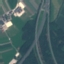
Label: Highway